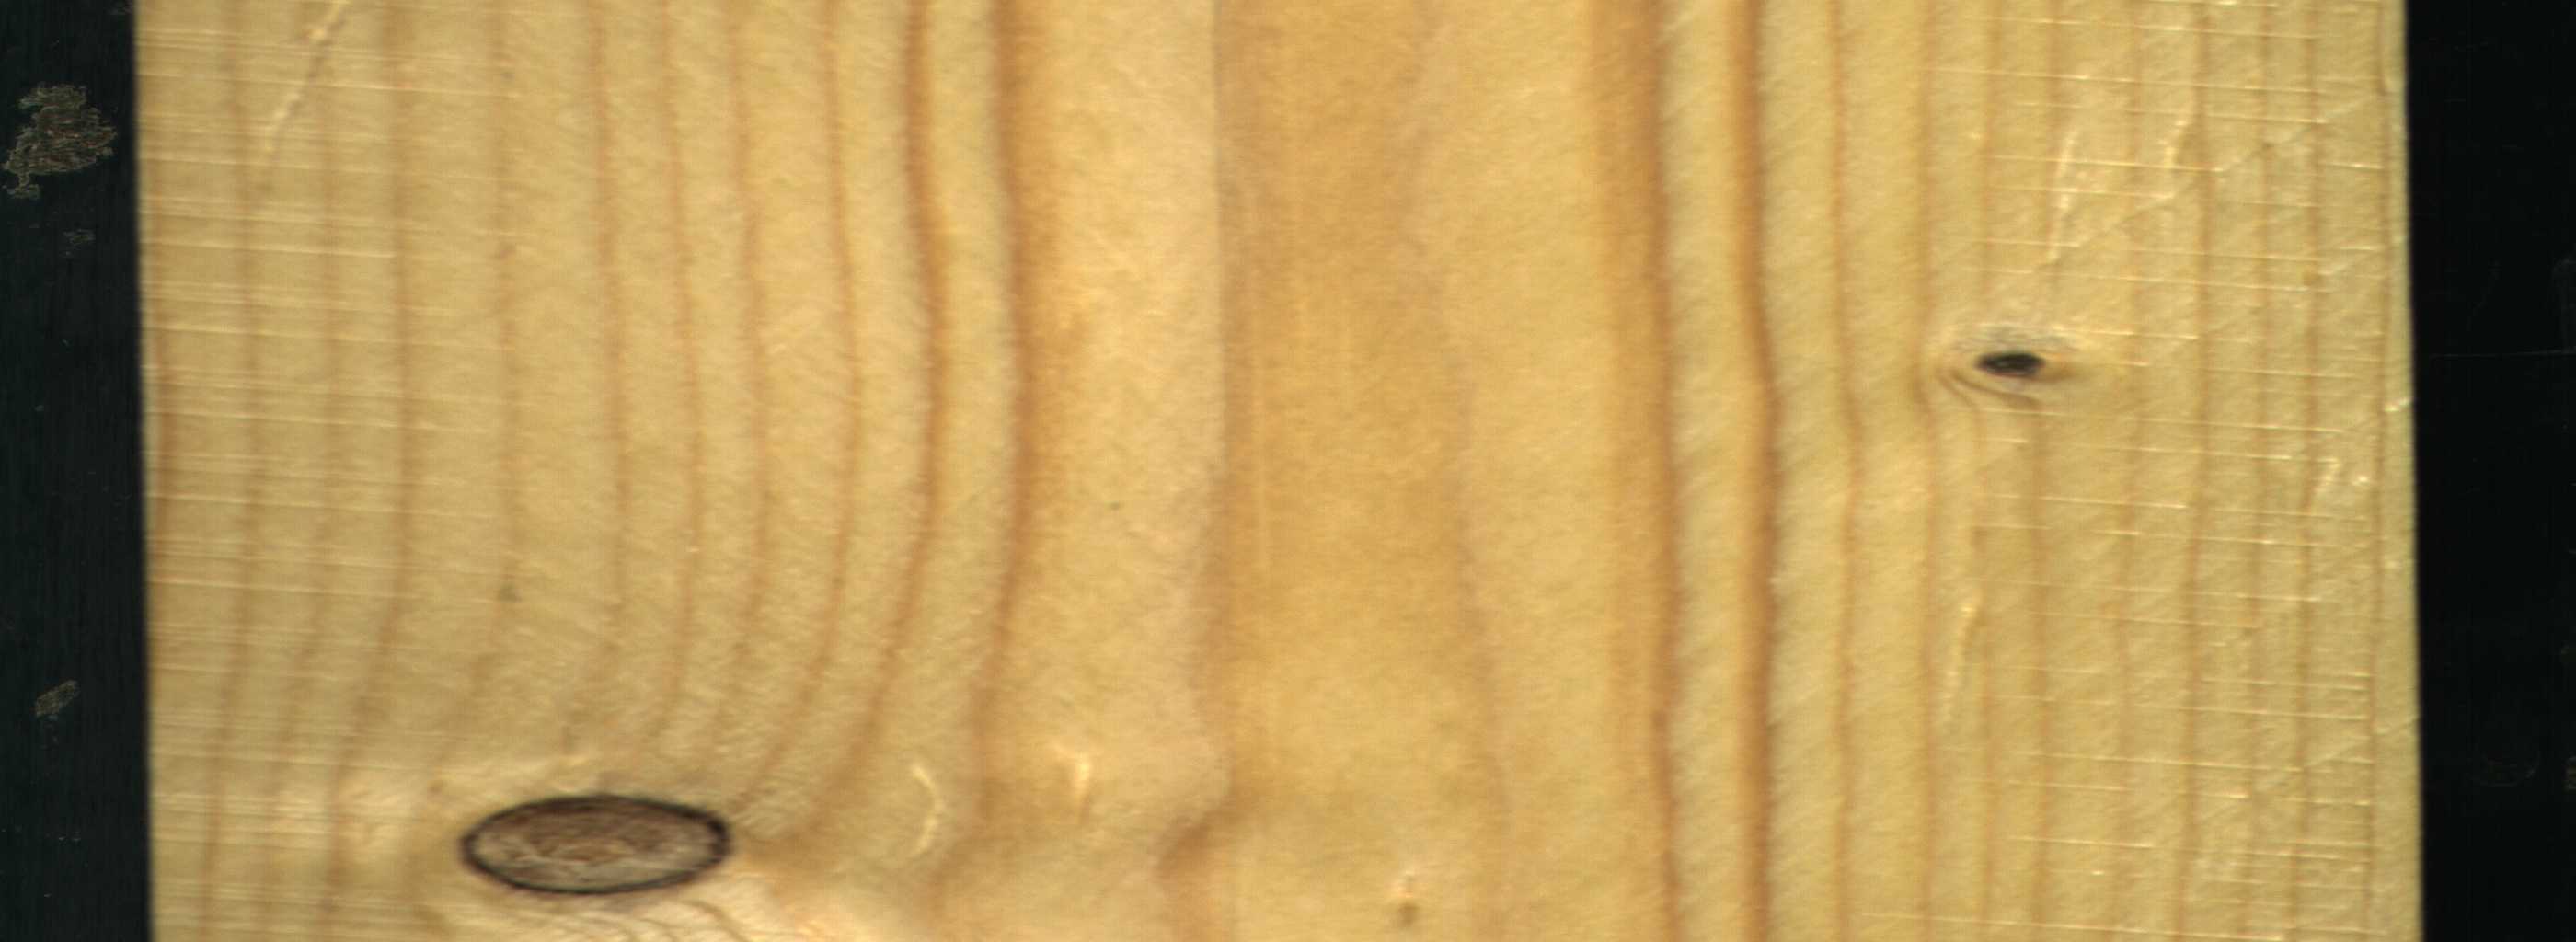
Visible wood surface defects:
Live_Knot
Live_Knot